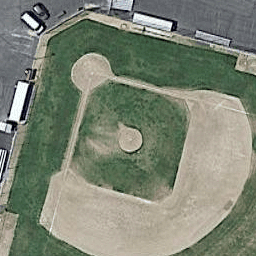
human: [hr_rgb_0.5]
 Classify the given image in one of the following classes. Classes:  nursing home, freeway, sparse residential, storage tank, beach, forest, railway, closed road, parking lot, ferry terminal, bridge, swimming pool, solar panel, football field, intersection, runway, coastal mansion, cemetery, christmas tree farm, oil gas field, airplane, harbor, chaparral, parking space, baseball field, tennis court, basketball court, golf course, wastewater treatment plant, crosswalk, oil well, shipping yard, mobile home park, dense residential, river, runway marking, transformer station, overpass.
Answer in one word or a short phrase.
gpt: baseball field